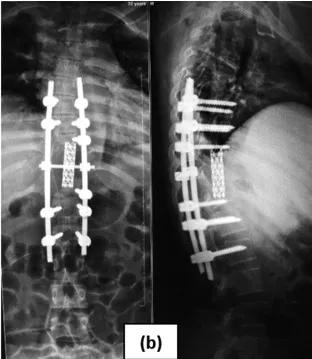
Kyphotic correction with modified lateral extracavitary approach. (b) Post operative Xray with correction local/regional kyphotic 26.50.
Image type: radiology (x_ray)